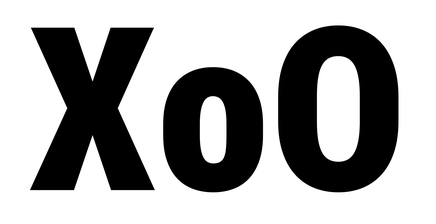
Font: Roboto_Condensed_Black